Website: crate-barrel
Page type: cross-sells
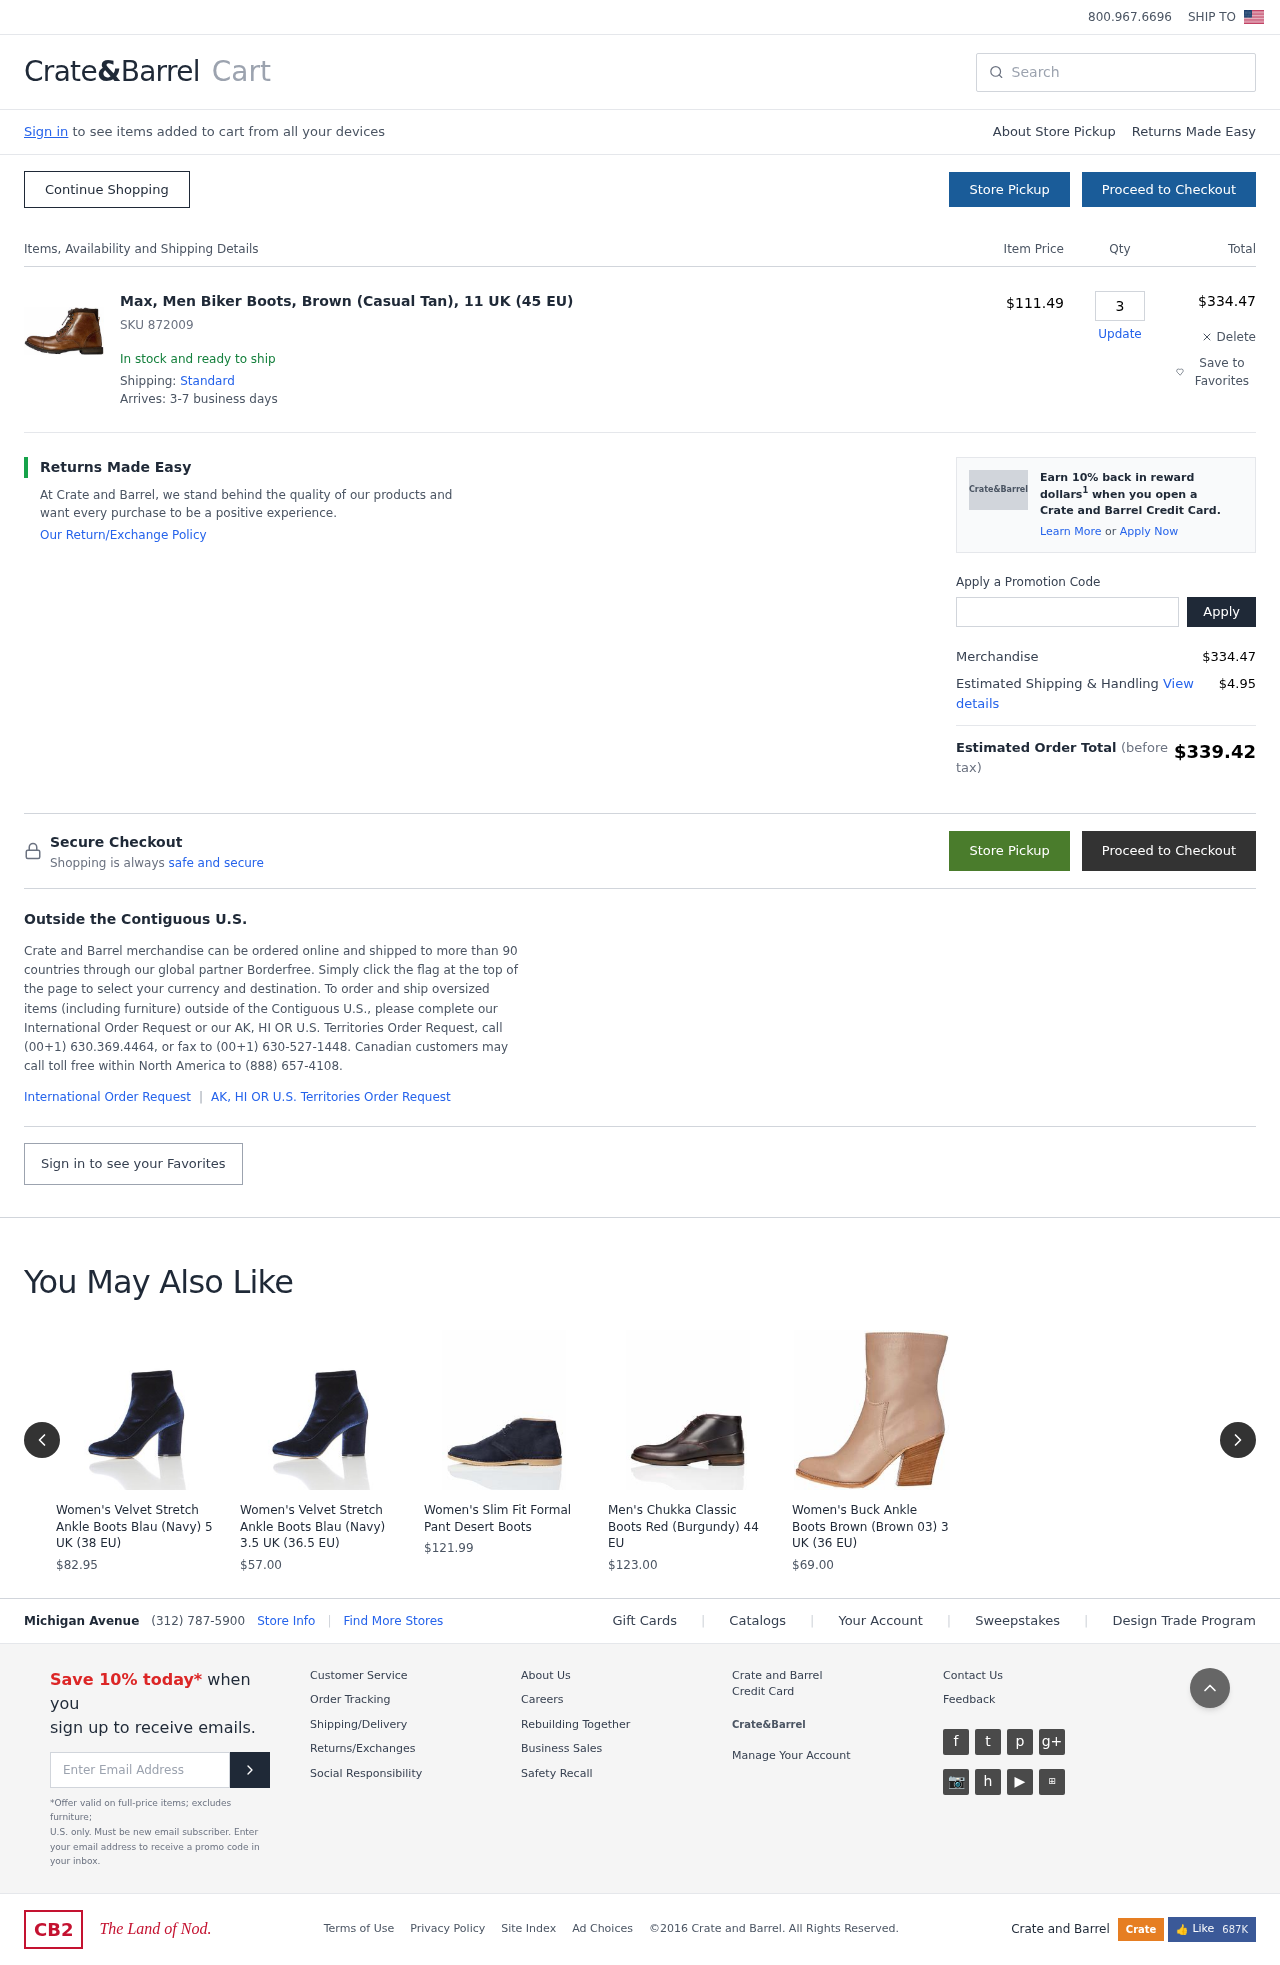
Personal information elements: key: PII_PROMO_CODE
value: VIP2589
Product elements: key: PRODUCT1_NAME
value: Max, Men Biker Boots, Brown (Casual Tan), 11 UK (45 EU)
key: PRODUCT1_PRICE
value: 111.49
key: PRODUCT1_QUANTITY
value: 3
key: PRODUCT2_NAME
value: Women's Velvet Stretch Ankle Boots Blau (Navy) 5 UK (38 EU)
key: PRODUCT2_PRICE
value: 82.95
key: PRODUCT3_NAME
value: Women's Velvet Stretch Ankle Boots Blau (Navy) 3.5 UK (36.5 EU)
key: PRODUCT3_PRICE
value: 57
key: PRODUCT4_NAME
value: Women's Slim Fit Formal Pant Desert Boots
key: PRODUCT4_PRICE
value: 121.99
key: PRODUCT5_NAME
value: Men's Chukka Classic Boots Red (Burgundy) 44 EU
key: PRODUCT5_PRICE
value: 123
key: PRODUCT6_NAME
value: Women's Buck Ankle Boots Brown (Brown 03) 3 UK (36 EU)
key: PRODUCT6_PRICE
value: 69
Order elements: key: ORDER_SKU
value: SKU 872009
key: ORDER_ITEM_TOTAL
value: $334.47
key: ORDER_SUBTOTAL
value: $334.47
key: ORDER_SHIPPING_COST
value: $4.95
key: ORDER_TOTAL
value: $339.42
Search elements: key: HEADER_SEARCH
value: Search